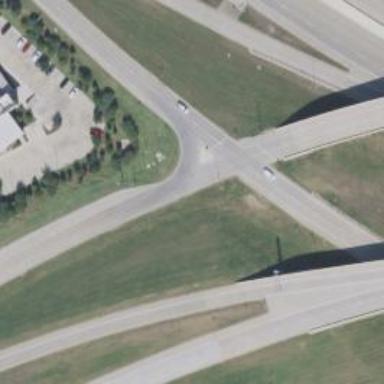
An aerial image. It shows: Secondary link road.